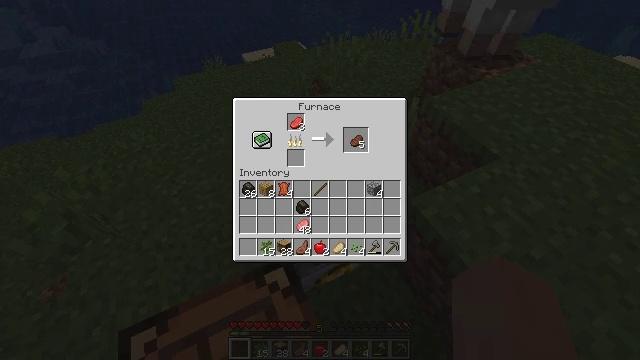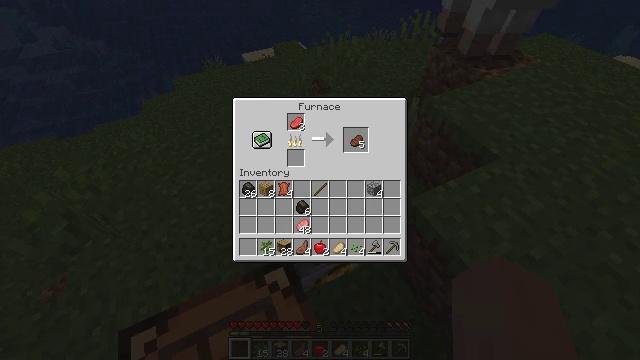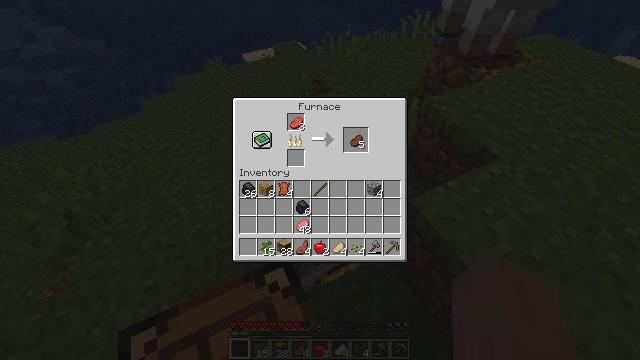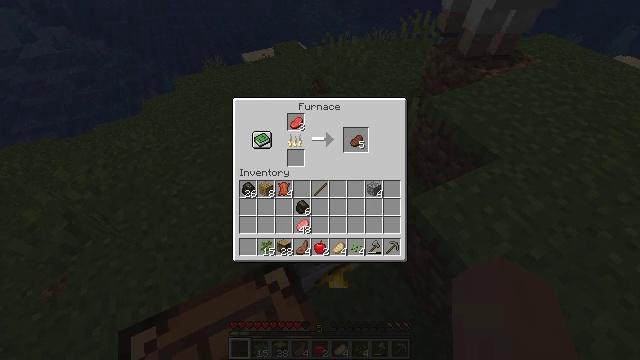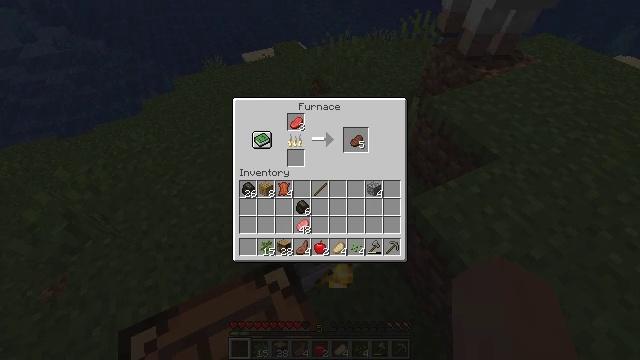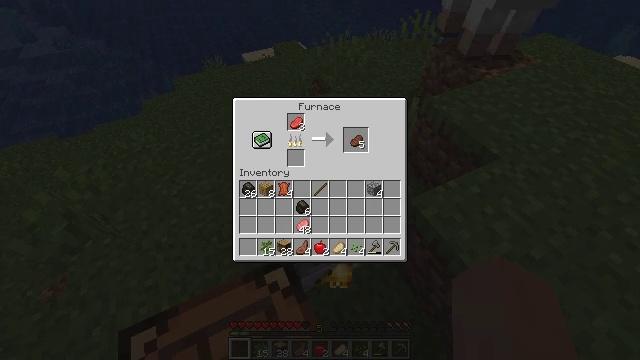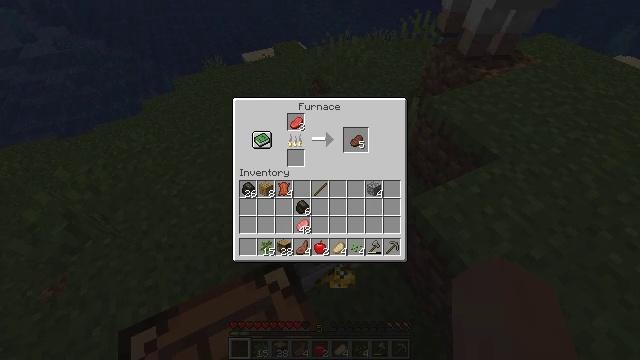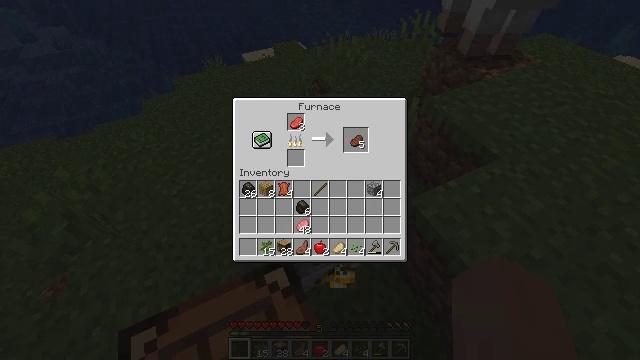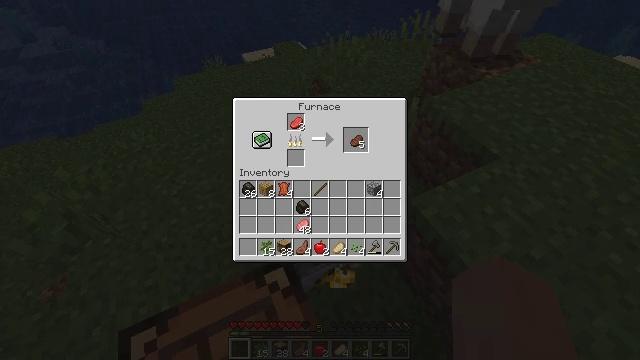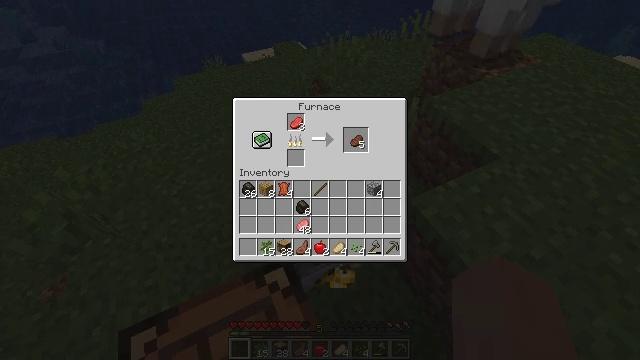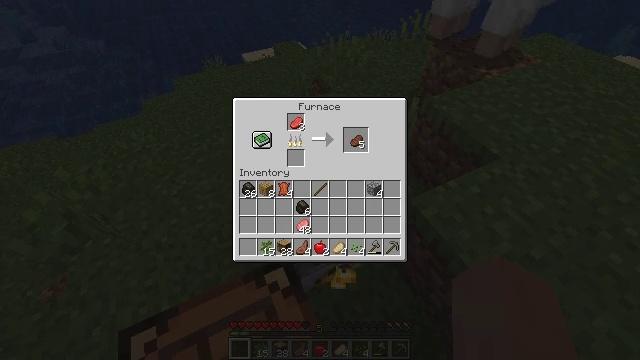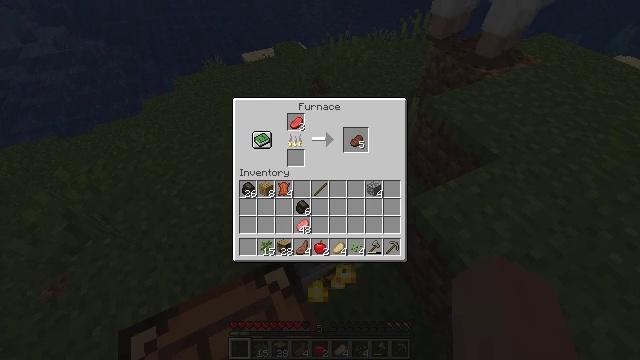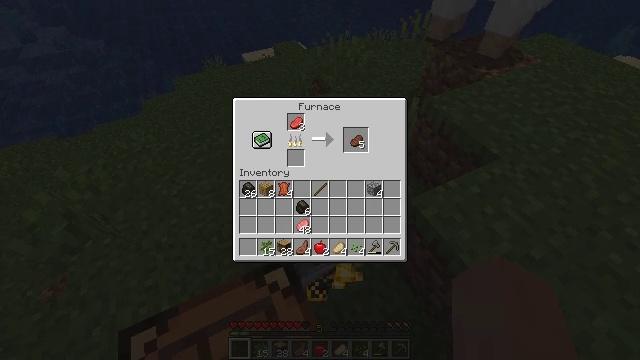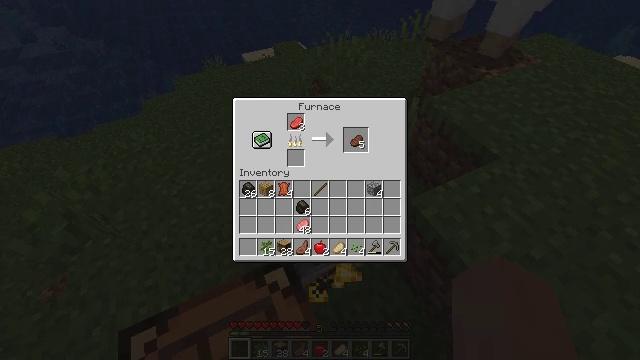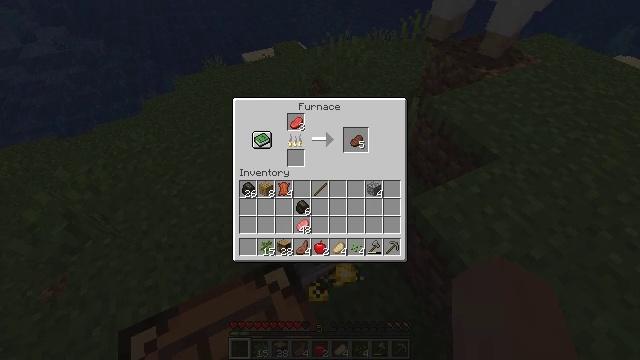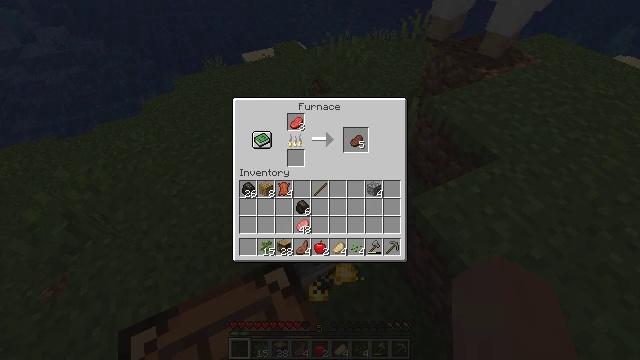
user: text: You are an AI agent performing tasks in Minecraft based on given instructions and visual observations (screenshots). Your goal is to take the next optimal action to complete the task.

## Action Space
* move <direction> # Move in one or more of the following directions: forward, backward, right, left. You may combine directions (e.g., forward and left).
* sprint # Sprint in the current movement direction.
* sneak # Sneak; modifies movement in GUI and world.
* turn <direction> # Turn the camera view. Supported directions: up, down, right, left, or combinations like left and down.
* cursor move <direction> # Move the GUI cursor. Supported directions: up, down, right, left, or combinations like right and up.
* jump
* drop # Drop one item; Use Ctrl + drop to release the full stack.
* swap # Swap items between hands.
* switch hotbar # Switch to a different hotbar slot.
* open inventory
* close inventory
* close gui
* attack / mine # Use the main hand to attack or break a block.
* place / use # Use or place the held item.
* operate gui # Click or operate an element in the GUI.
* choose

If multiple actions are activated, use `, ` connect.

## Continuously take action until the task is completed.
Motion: motion action
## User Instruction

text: Open the furnace and cook beef.
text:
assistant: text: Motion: no_op
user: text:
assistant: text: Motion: no_op
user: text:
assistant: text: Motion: no_op
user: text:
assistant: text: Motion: no_op
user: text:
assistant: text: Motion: no_op
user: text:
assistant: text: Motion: no_op
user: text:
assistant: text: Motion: no_op
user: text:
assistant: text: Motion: no_op
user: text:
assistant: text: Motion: no_op
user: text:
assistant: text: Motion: no_op
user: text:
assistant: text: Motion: no_op
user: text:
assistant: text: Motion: no_op
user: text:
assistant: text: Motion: no_op
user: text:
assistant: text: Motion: no_op
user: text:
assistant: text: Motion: no_op
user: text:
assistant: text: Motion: no_op
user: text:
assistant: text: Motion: no_op
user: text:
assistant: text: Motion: no_op
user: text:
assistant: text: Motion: no_op
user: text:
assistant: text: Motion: no_op
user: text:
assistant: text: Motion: no_op
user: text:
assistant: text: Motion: no_op
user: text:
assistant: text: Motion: no_op
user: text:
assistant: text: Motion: no_op
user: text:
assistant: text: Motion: no_op
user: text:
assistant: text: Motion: no_op
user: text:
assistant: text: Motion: no_op
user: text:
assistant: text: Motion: no_op
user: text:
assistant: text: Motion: no_op
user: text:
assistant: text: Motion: no_op